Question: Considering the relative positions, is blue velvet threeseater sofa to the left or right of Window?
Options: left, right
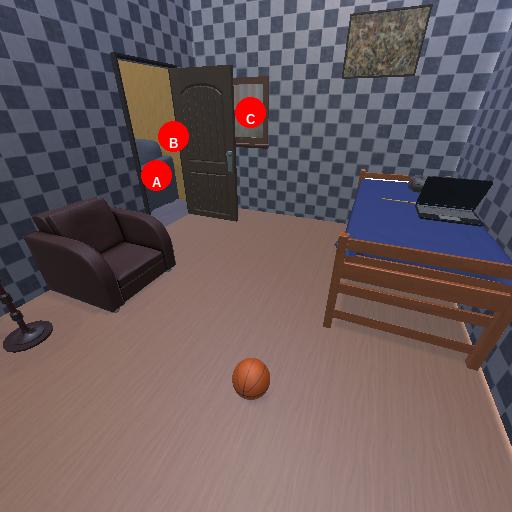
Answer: left